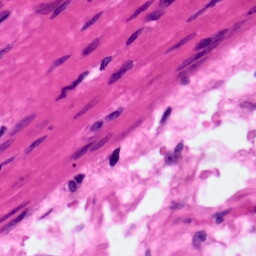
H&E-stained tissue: Pancreatic